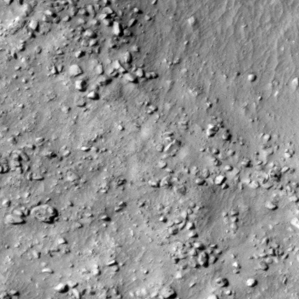
Label: non_frost